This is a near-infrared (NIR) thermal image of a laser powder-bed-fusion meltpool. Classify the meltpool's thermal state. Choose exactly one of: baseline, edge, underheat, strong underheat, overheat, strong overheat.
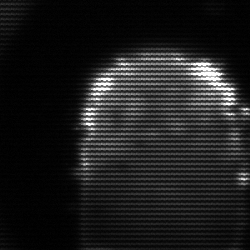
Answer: baseline